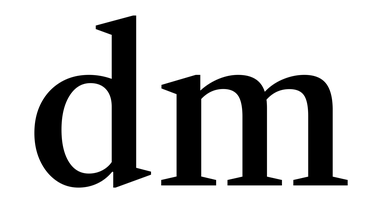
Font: LibreCaslonText_Medium